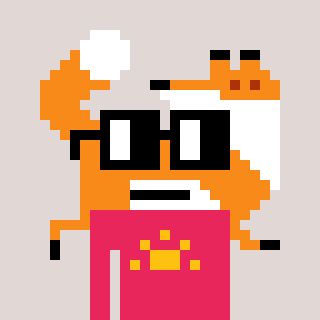
a pixel art character with square black glasses, a fox-shaped head and a redpinkish-colored body on a warm background